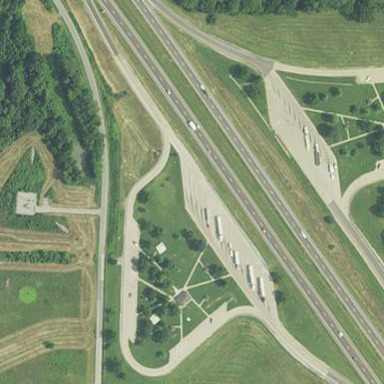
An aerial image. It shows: Rest area along the road with caravan.